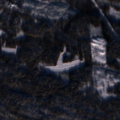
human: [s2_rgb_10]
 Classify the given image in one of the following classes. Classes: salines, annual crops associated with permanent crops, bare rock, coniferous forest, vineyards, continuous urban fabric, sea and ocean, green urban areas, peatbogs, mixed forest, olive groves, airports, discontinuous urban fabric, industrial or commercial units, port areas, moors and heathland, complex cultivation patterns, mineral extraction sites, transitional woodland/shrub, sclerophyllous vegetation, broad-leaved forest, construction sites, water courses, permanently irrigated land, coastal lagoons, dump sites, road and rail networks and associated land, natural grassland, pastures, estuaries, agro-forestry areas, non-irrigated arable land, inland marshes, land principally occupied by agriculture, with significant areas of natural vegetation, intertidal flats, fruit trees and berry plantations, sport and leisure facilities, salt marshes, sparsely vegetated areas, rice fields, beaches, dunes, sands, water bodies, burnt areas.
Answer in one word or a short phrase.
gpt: coniferous forest, mixed forest, transitional woodland/shrub